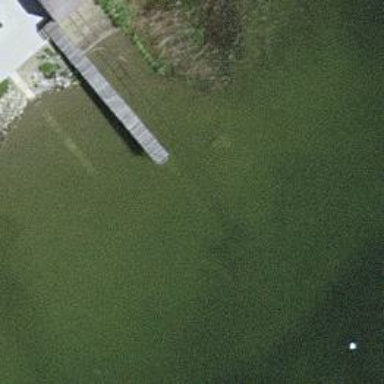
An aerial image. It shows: Man-made pier.